Question: I would like to know some insights or ideas regarding the custom list like view in the new google plus updated android app. I'm specifically researching to know if this was a list view or a scroll view with inflated custom views in it.
P.S this also has a custom entry in animation when user scrolls which is giving me a doubt that this could also be a list view with custom adapter which has an animation when list items are recycled via getView.
Check the screenshot for some clear understanding.

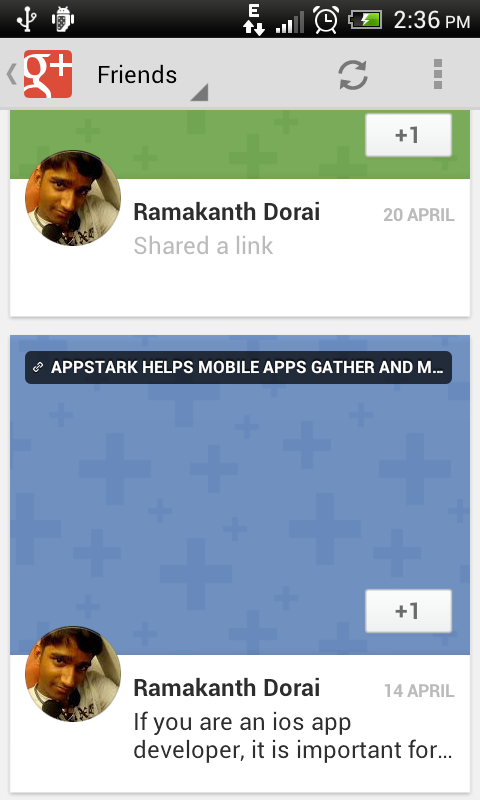
Answer: I don't have installed this app, but at least the way how it looks could be implemented with a 'ListView'.
A custom adapter needs to be defined, and that custom adapter will inflate the layout for every entry, in the 'getView()' method.
The layout of every entry, or with other words the layout of each row, could be represented by a 'RelativeLayout' with all its components: The title, the +1 button, the photo, the date, etc.